Question: So I am learning how to calculate time complexities of algorithms from 'Introduction to Algorithms' by Cormen. The example given in the book is insertion sort:
'''
1. for i from 2 to length[A]
2. value := A[i]
3. j := i-1
4. while j > 0 and A[j] > value
5. A[j+1] := A[j]
6. j := j-1
7. A[j+1] = value
'''
Line '1.' executes 'n' times.
Line '4.', according to the book, executes  times.
So, as a general rule, is all inner loops' execution time represented by summation?
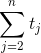
Answer: Anecdotally, most loops can be represented by summation. In general this isn't true, for example I could create the loop
'''
for(int i = n; i > 1; i = ((i mod 2 == 0) ? i / 2 : 3 * i + 1)))
'''
i.e. initialize 'i' to 'n', on each iteration if 'i' is even then divide it by two, else multiply 'i' by three and add one, halt when 'i <= 1'. What's the big-oh for this? <URL>.
Obviously I've never seen a real-life program using such a weird loop, but I have seen while loops that either increase and decrease the counter depending on some arbitrary condition that might change from iteration to iteration.